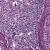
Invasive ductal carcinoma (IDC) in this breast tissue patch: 0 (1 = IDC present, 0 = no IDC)